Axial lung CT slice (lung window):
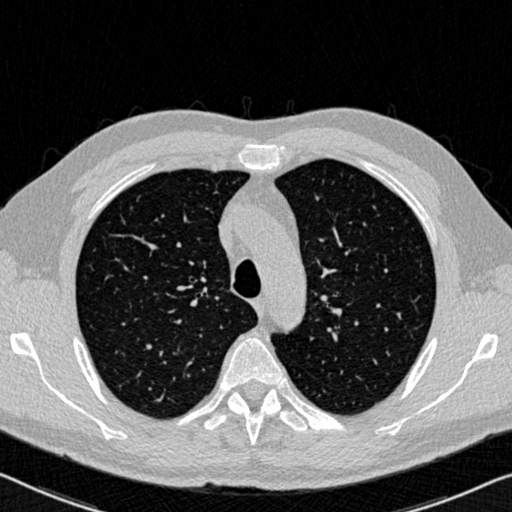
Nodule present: no